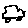
Label: car